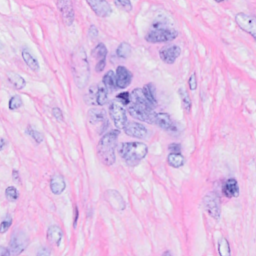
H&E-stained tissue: Breast